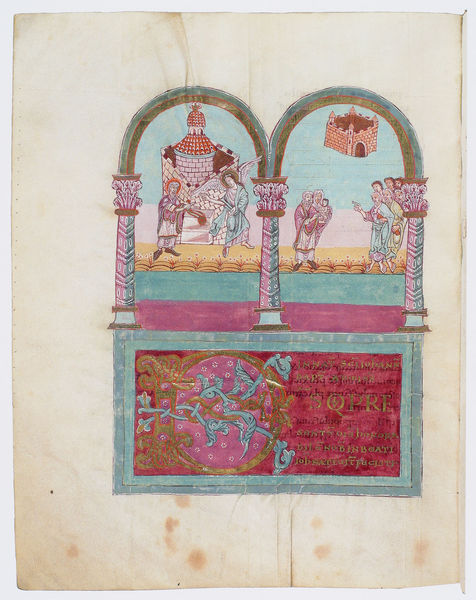
Titel: Göttinger Sakramentar
Institution: Göttingen, Staats- und Universitätsbibliothek
Schlagwörter: blau, flügel, hand, kampf, mann, fluss, frauen, gelb, grün, menschen, stadt, braun, bunt, frau, säule, säulen, türkis, weiss, zeichnung, dach, rot, schloss, weg, geschichte, rahmen, bild, erde, kirche, boden, gold, familie, kind, mutter, personen, blatt, musiker, pflanzen, rosa, kinder, turm, engel, hellblau, schrift, liebe, bogen, mauer, baby, figuren, rundbogen, stufe, zeigen, bögen, pink, gewölbe, burg, moschee, torbogen, festung, sternbild, seite, text, ritter, heiligenschein, mittelalter, heiliger, tempel, korinthisch, indien, schaft, drache, vergoldung, purpur, römisch, burgen, ägypten, latein, mittelater, apostel, buchmalerei, äulen, leichtend, frau m, himmelbalu, emusiker